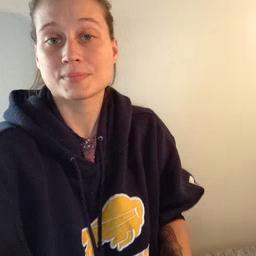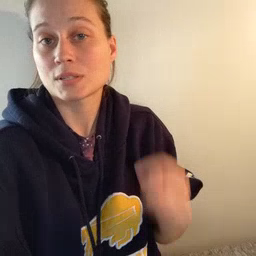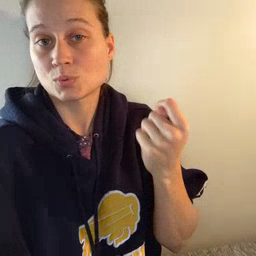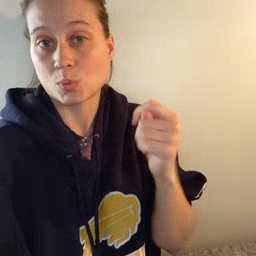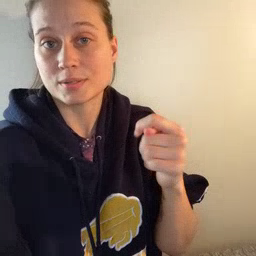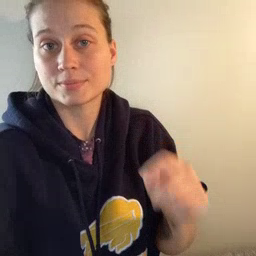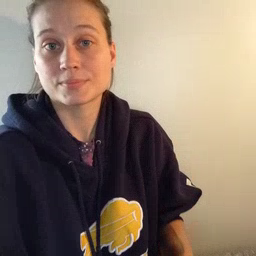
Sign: toy